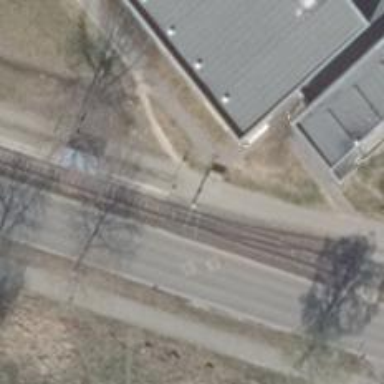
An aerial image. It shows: Platform for public transport with shelter. It is tram platform.